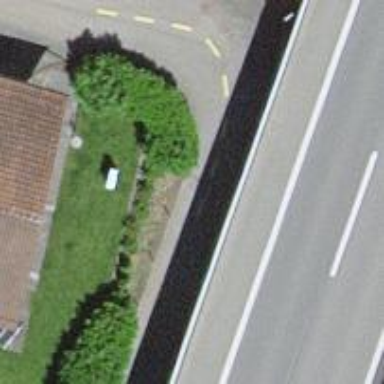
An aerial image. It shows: Hedge acting as barrier.